Question: I have the following function which is called in a MVC struts application's jsps. It's a generic jQuery-UI datepicker set up.
'''
function setUpGenericDate(id) {
var d=new Date();
$("#" + id).datepicker({
duration: 'fast',
showAnim: 'drop',
dateFormat: "dd/mm/yy",
maxDate: '0',
showOn: 'button',
buttonImage: '/img/calendar.gif',
buttonImageOnly: true,
yearRange: '1900:'+d.getFullYear(),
changeMonth: true,
changeYear: true
});
}
'''
I called that function on the onLoad body event like this:
'''
<body style="margin-top:10px; margin-left:20px;"
onLoad="setupJQuery();setUpsetUpGenericDate('meetingDate');jButton('btnCancel');jButton('btnUpdate');">
'''
Above, "meetingDate" is an id for an input text object in a form.
The problem is when visualizing the datepicker year menu for changing it, it doesn't visualize the while year. for example 2010 to 2012 shows only 201 and for 2000 to 2009 shows 200 only.
When the user chooses a date, it shows the whole year complete ('yyyy') on the input text. The problem only occurs while selecting a year in the menu. What could it be?
Thanks in advise

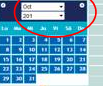
Answer: I've created the fiddle for you:
<URL>
As you can see, your code is perfectly fine.
The error is somewhere else...
I can suggest you to do 'alert(d.getFullYear());' just after 'Date d = new Date();', to check that javascript Date is working fine...
Check your libraries too, avoid duplicates and conflicting versions.